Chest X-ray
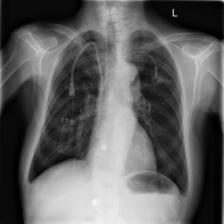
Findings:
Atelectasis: negative
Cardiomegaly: negative
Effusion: negative
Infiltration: negative
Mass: negative
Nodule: negative
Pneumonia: negative
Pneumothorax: negative
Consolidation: negative
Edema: positive
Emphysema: negative
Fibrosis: negative
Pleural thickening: negative
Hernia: negative